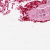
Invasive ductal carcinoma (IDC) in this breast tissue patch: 0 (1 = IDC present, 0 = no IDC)